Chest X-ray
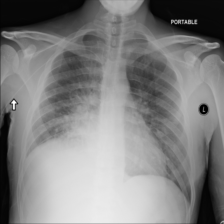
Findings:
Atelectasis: negative
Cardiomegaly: negative
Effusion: negative
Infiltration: positive
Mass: negative
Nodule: negative
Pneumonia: negative
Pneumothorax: negative
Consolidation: negative
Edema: negative
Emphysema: negative
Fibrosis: negative
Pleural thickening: negative
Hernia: negative